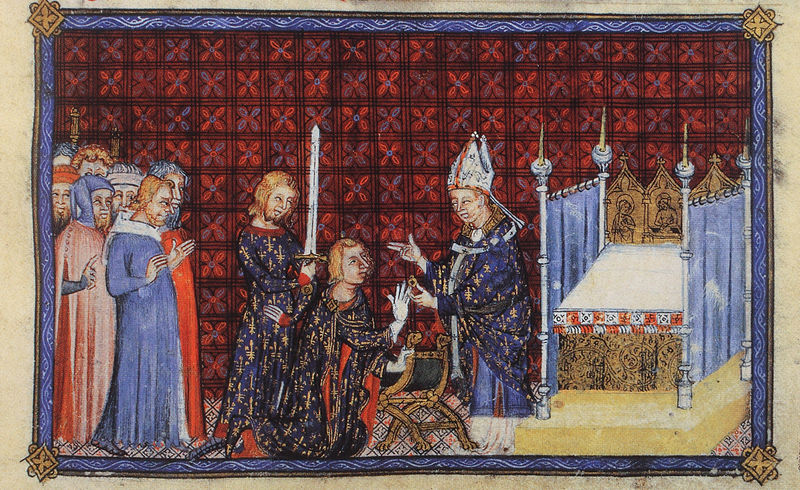
Titel: Buch zur Krönung Charles V von Frankreich/ Coronation Book of Charles V of France
Institution: British Library
Schlagwörter: blau, gruppe, mann, ausschnitt, frankreich, handschuh, männer, stuhl, rot, ornament, kirche, gold, haare, blatt, krone, papier, zuschauer, zug, hocker, bischof, könig, papst, thron, tapete, detail, bett, knie, ring, buch, seite, schwert, knien, lilie, ritter, buchseite, pergament, krönung, segen, segnen, segnung, baldachin, bischöfe, mitra, schlagen, senkrechte, buchmalerei, manuskript, waagerechte, illumination, tragebaldachin, tragehimmel